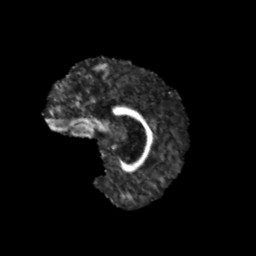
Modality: FA
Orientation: sagittal
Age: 11
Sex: female
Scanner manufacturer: siemens
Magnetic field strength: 3 T
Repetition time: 3.8 s
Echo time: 0.07 s